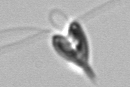
Label: Pyramimonas_longicauda